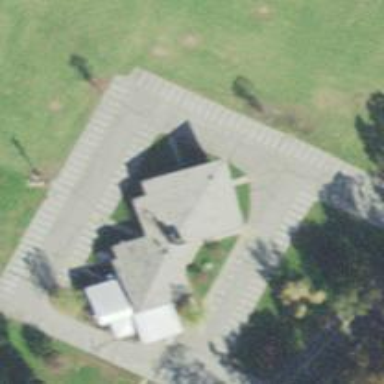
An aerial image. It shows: Place of worship.